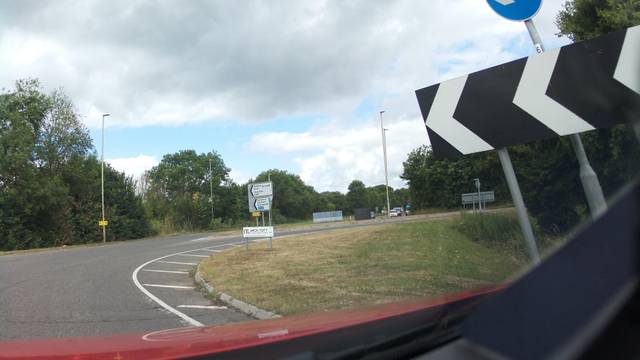
Region: United Kingdom
Coordinates: 51.266, -0.9536